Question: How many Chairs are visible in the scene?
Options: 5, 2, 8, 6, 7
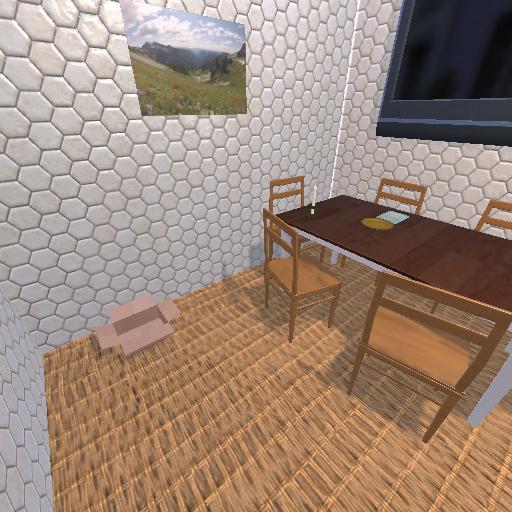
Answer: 5